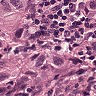
Metastatic tissue present: yes